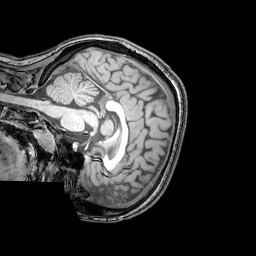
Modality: T1w
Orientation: sagittal
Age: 22
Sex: female
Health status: healthy
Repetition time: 0.081 s
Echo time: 0.037 s